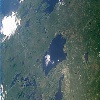
Label: land